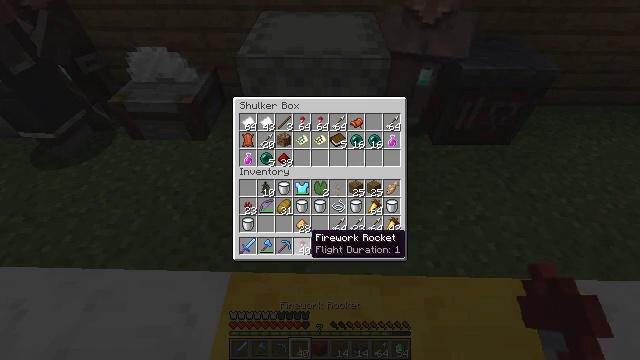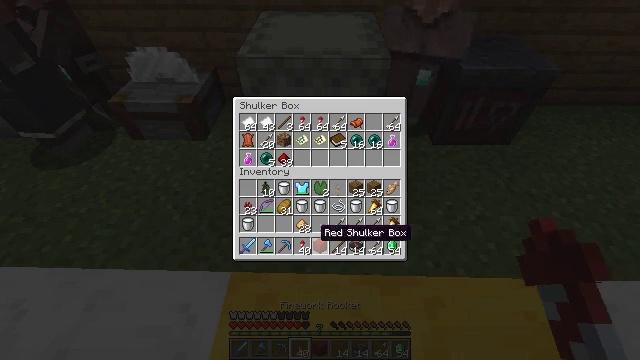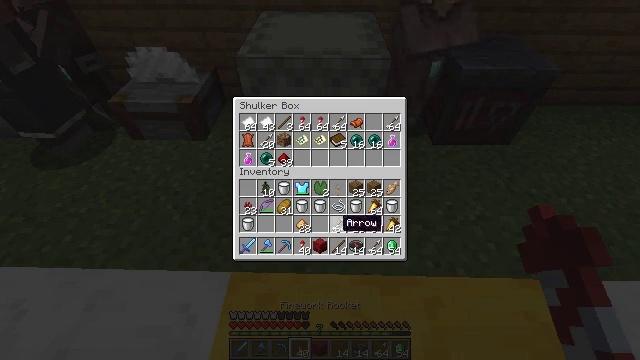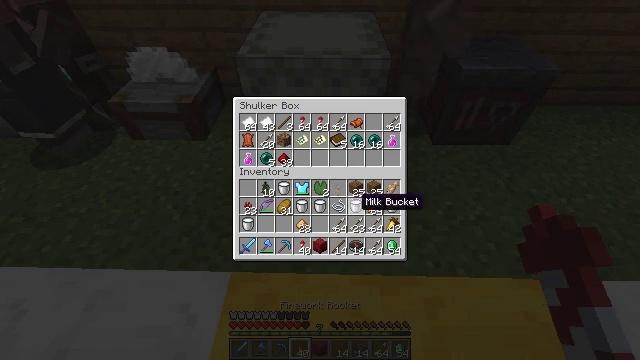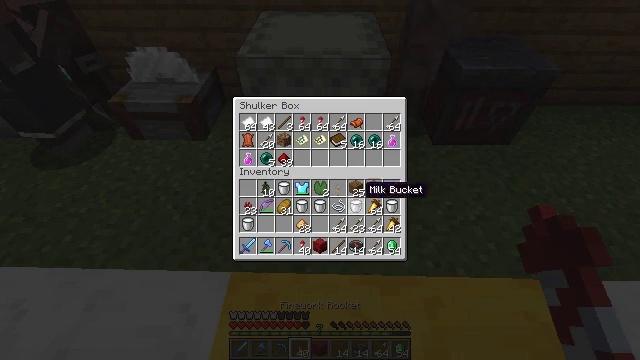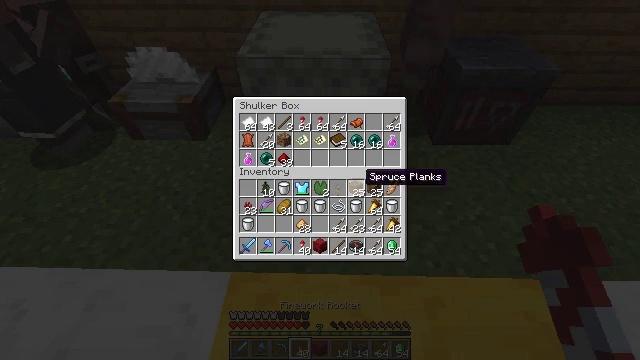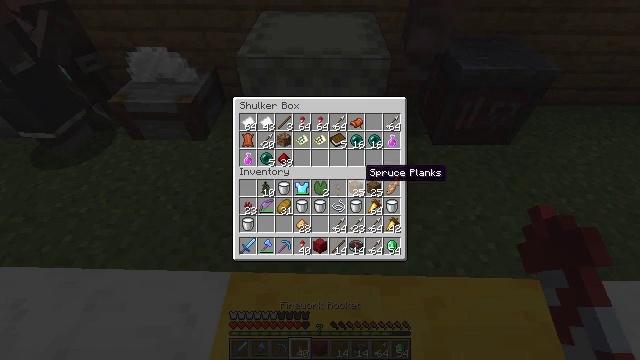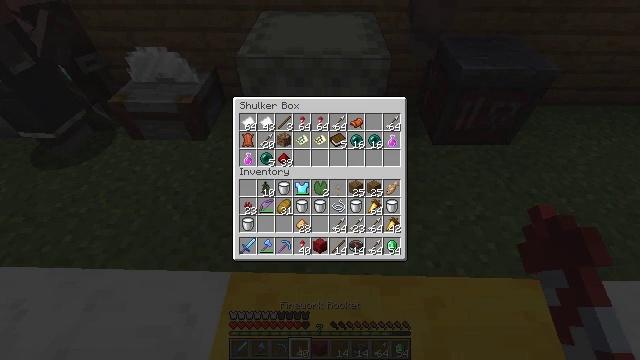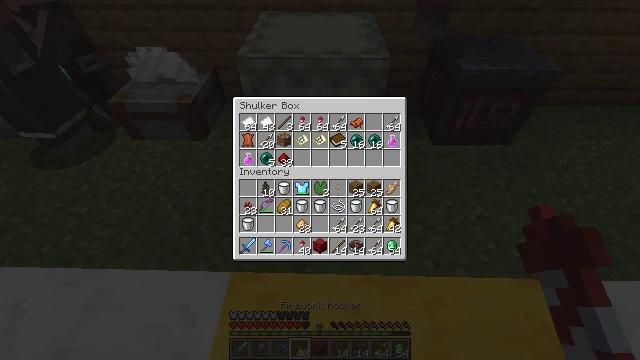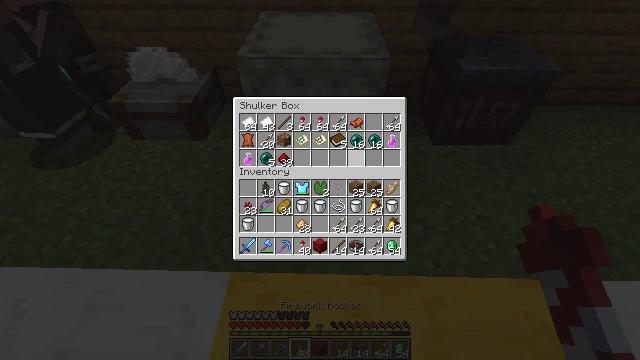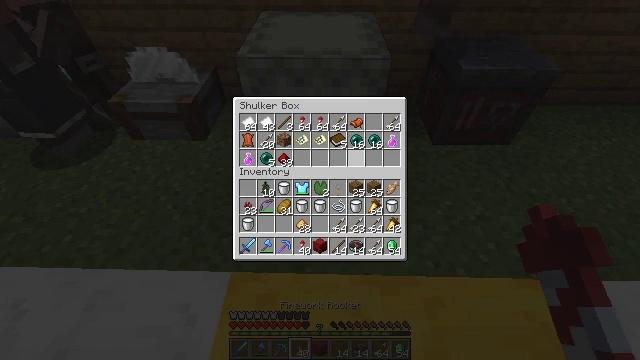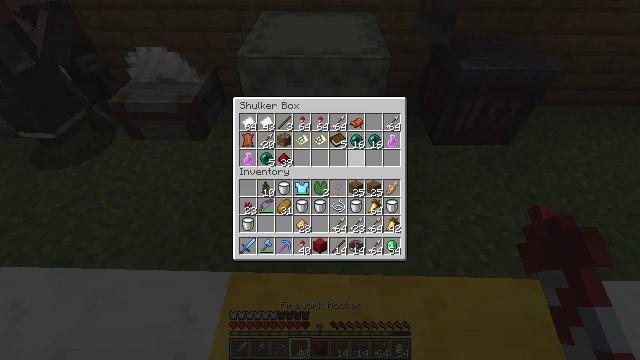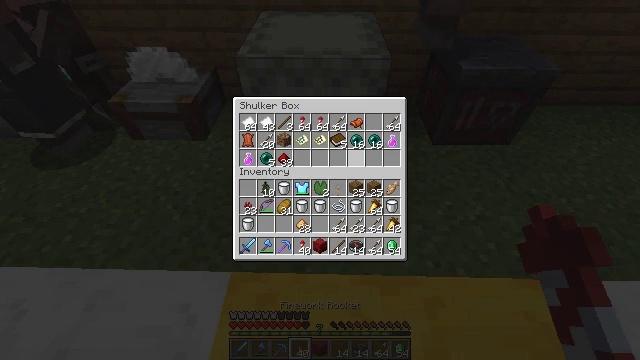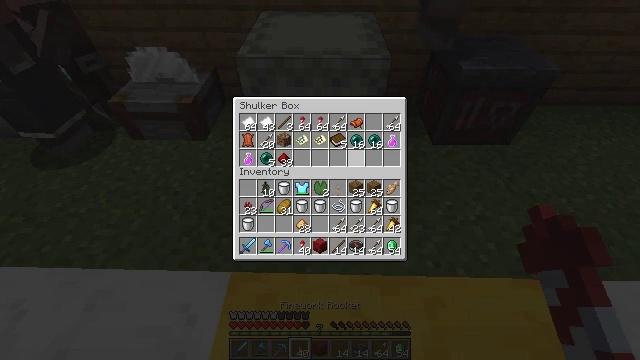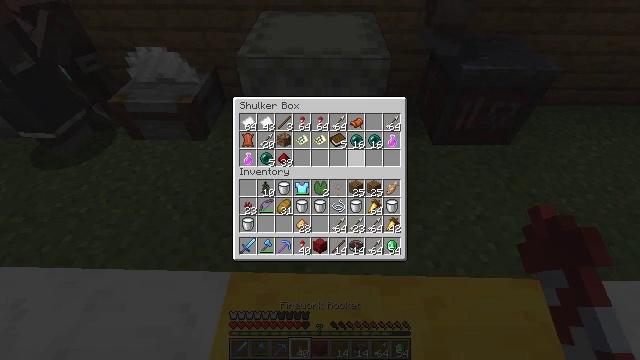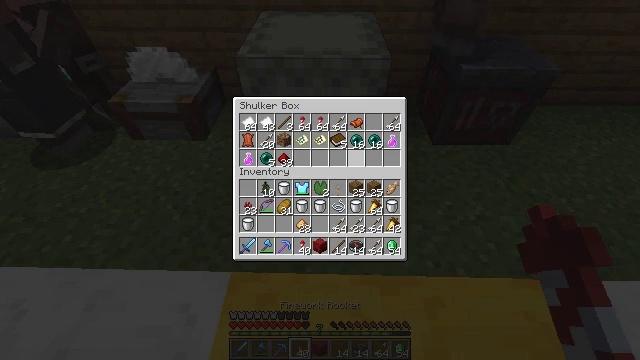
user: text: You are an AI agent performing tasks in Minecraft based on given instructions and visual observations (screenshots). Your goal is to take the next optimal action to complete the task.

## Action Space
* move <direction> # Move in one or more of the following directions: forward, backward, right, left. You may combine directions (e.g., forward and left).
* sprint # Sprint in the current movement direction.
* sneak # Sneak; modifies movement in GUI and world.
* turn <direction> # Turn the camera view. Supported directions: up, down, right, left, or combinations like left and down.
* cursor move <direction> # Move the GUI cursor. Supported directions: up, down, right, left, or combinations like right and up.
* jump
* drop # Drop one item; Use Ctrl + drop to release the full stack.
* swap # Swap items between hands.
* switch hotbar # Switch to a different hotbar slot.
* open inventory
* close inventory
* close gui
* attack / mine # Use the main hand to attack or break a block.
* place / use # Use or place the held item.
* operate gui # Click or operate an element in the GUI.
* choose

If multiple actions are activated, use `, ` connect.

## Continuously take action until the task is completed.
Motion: motion action
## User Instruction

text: Put the light gray shulker box back into the inventory.
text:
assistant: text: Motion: cursor move right
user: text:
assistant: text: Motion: cursor move right and up
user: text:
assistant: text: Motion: cursor move right and up
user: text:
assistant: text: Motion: cursor move up
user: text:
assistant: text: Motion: cursor move up
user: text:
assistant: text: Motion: no_op
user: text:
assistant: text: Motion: cursor move up
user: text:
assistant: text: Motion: no_op
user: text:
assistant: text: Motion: no_op
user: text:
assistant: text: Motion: no_op
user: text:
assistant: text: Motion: no_op
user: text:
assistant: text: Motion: no_op
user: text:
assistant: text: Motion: no_op
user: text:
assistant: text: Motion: no_op
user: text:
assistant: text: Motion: no_op
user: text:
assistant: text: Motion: no_op
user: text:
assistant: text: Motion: no_op
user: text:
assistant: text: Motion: cursor move up
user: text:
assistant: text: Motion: cursor move up
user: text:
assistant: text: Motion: no_op
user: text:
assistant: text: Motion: no_op
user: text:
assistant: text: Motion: no_op
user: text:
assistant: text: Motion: cursor move left
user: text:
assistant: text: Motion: cursor move left
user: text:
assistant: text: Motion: cursor move left
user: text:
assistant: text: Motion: no_op
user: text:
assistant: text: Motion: no_op
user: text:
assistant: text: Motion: no_op
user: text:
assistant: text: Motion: no_op
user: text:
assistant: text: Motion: no_op